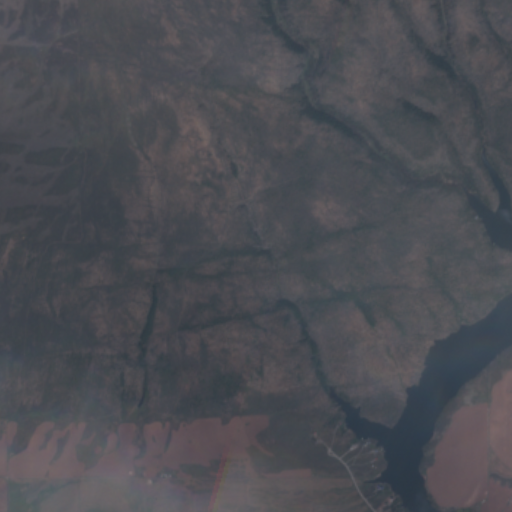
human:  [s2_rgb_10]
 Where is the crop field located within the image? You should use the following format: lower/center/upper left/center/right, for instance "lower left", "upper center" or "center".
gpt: The crop field is located in the lower right of the image.
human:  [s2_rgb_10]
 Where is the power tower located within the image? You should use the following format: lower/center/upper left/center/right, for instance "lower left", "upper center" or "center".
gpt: The power tower is located in the lower right of the image.
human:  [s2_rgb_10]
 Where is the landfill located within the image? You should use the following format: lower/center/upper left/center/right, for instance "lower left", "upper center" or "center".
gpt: There is no landfill in the image.